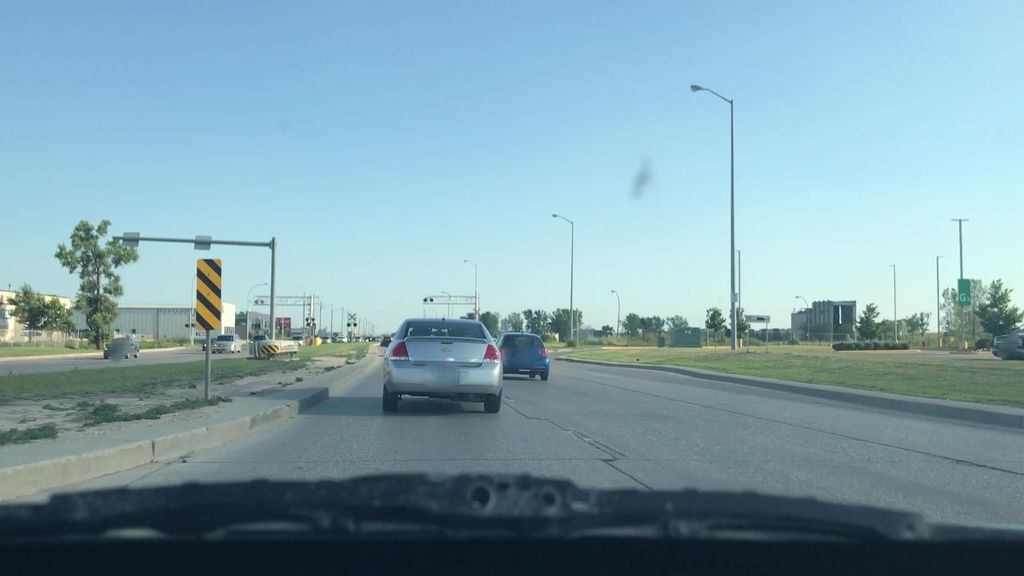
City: winnipeg